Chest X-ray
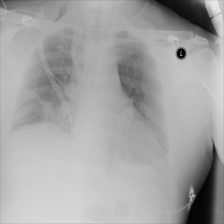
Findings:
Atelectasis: negative
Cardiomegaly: negative
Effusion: negative
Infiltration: negative
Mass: negative
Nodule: negative
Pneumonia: negative
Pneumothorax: negative
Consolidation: negative
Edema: negative
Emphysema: negative
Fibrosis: negative
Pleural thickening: negative
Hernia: negative